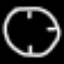
Label: clock